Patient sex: F
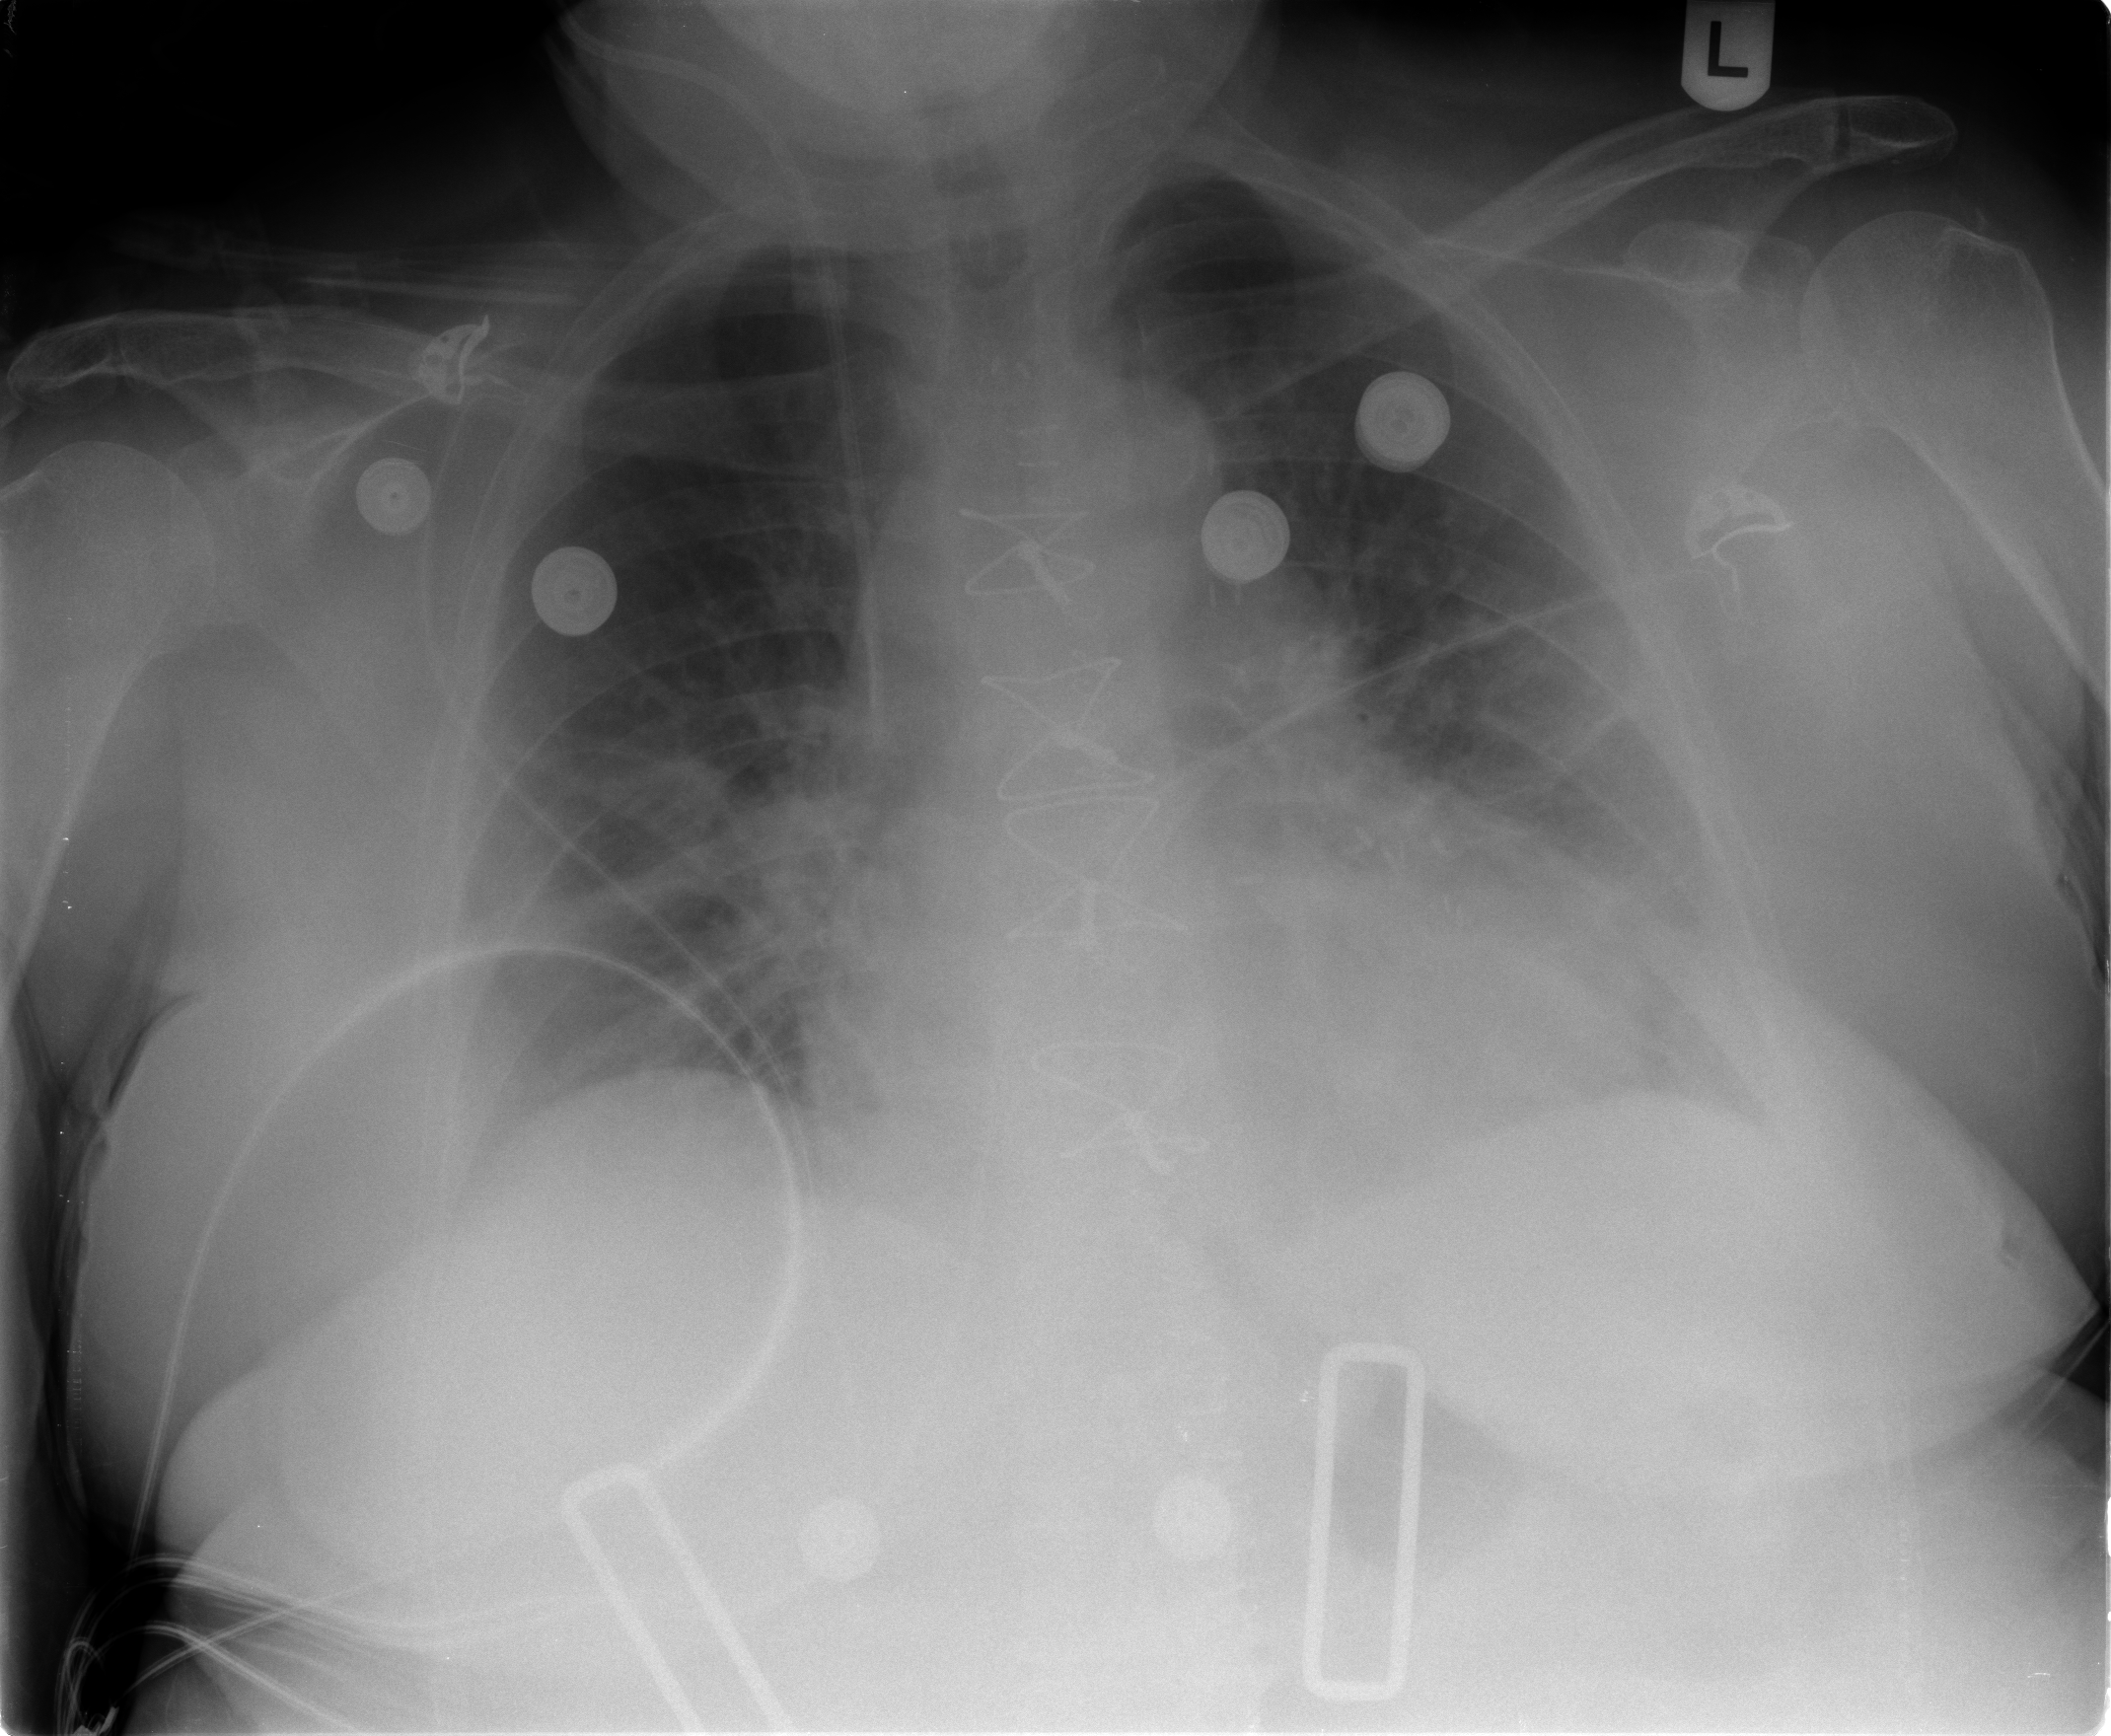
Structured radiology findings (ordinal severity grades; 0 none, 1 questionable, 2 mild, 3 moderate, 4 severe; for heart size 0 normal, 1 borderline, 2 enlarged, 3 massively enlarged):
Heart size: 2
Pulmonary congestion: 3
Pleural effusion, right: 1
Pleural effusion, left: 1
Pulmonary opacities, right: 1
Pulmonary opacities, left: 1
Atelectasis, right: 2
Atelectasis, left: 2